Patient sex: M
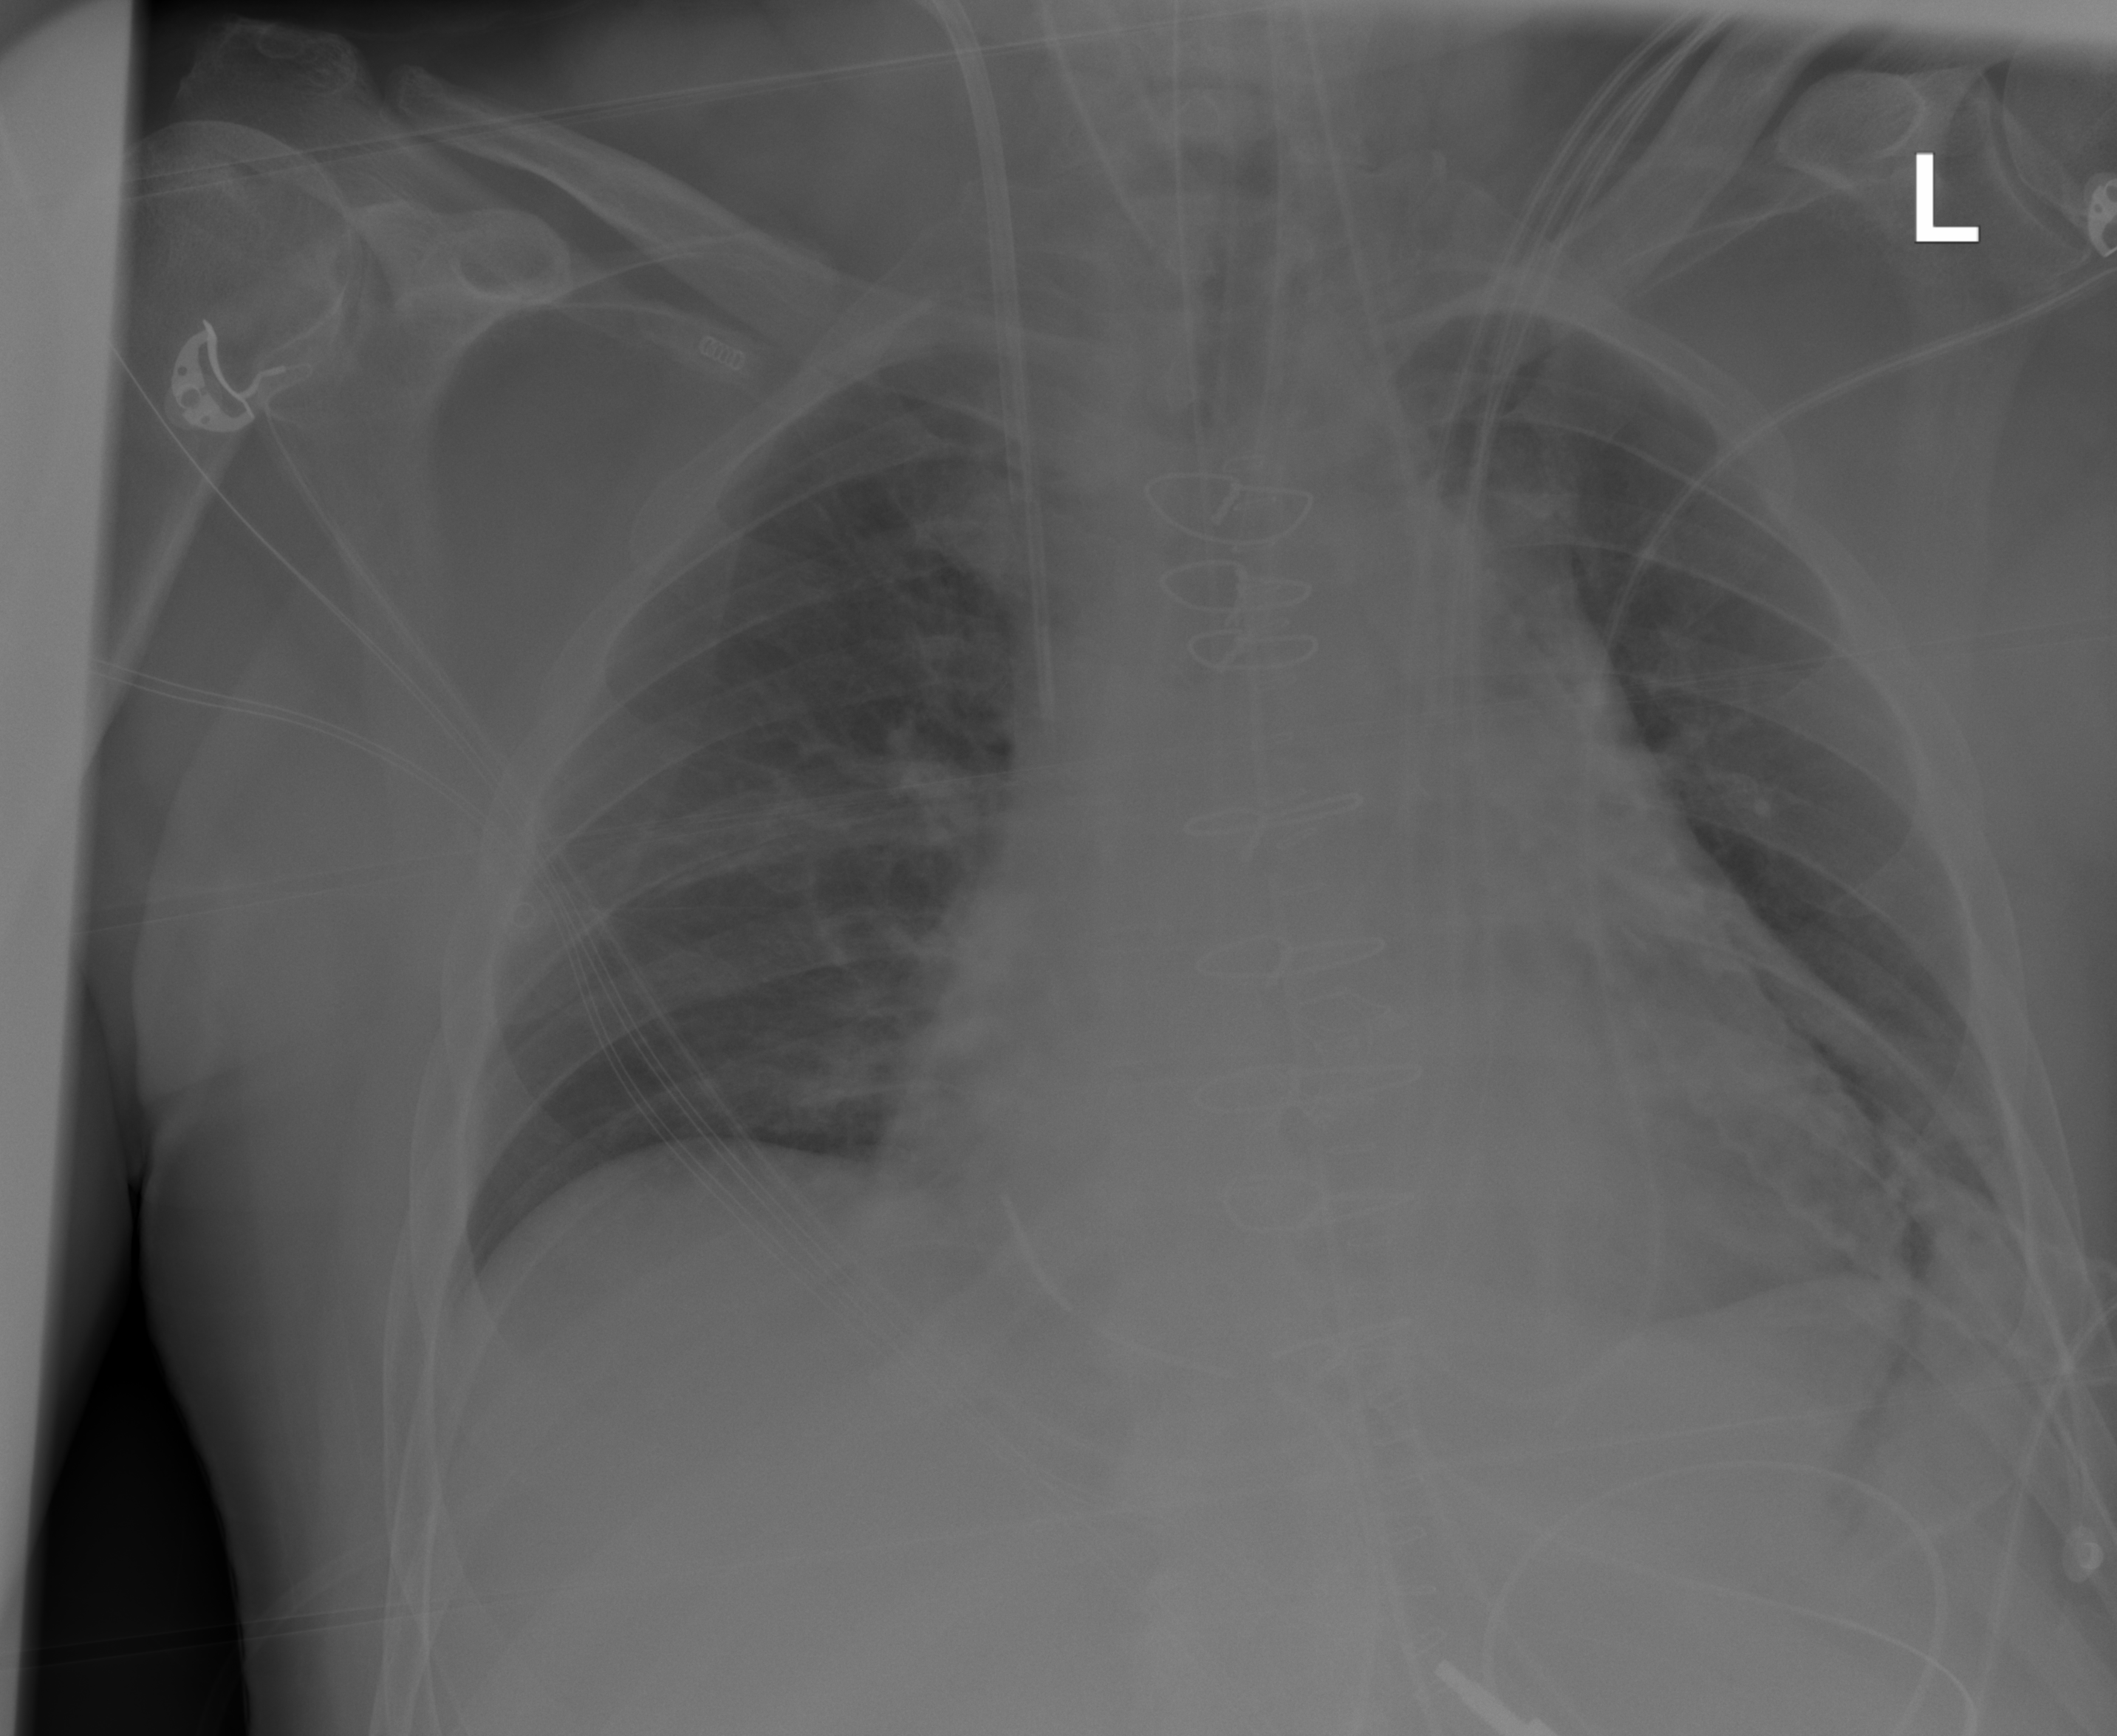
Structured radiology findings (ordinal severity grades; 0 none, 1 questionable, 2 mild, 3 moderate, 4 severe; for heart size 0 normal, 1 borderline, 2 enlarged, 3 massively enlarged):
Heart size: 3
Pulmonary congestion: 2
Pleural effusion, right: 0
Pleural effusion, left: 0
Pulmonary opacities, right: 0
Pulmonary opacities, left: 0
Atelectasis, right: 2
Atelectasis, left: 0